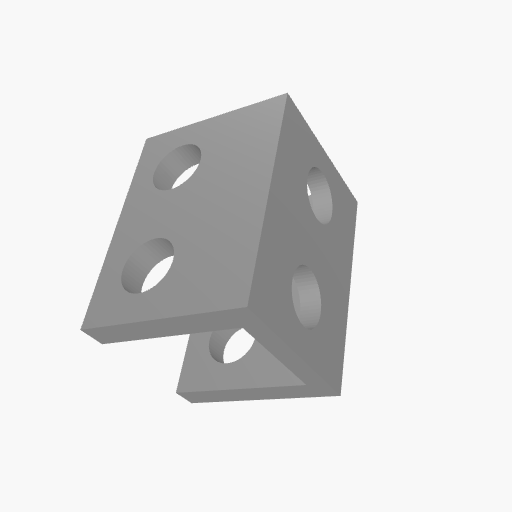
Part: UBeam2H